Question: I'm trying to make a graphic representation of the Langton's ant algorithm but I'm stuck.
here's a <URL>
This is what the output should look like:

My code:
'''
import pygame
width = 800
height = 600
display = display=pygame.display.set_mode((width,height))
pygame.init()
direction = "up"
pixel_width_height = 2
qg = pixel_width_height
x=400
y=300
display.fill((0,0,0))
pygame.draw.rect(display,(255,255,255),(x,y,qg,qg))
pygame.display.update()
while True:
for event in pygame.event.get():
if event.type == pygame.QUIT:
pygame.quit()
quit()
try:
a = display.get_at((x, y))
except:
break
if a == (255, 255, 255, 255) or a == (230, 230, 230, 255):
if direction == "right":
direction = "up"
y=y-qg
pygame.draw.rect(display,(255,0,0),(x,y,qg,qg))
elif direction == "up":
direction = "left"
x = x-qg
pygame.draw.rect(display,(255,0,0),(x,y,qg,qg))
elif direction == "left":
direction = "down"
y=y+qg
pygame.draw.rect(display,(255,0,0),(x,y,qg,qg))
elif direction == "down":
direction = "right"
x = x+qg
pygame.draw.rect(display,(255,0,0),(x,y,qg,qg))
elif a == (255,0,0,255):
if direction == "right":
direction = "down"
y=y+qg
pygame.draw.rect(display,(255,255,255),(x,y,qg,qg))
elif direction == "up":
direction = "right"
x = x+qg
pygame.draw.rect(display,(255,255,255),(x,y,qg,qg))
elif direction == "left":
direction = "up"
y = y-qg
pygame.draw.rect(display,(255,255,255),(x,y,qg,qg))
elif direction == "down":
direction = "left"
x=x-qg
pygame.draw.rect(display,(255,255,255),(x,y,qg,qg))
pygame.display.update()
print "end"
'''
When it starts the ant goes in the upper left corner and then the program stops.
I really don't understand why it doesn't work.. any clue on how to fix it?
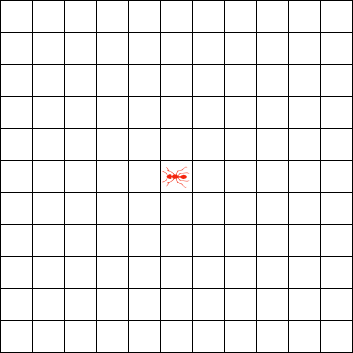
Answer: You need to first draw and then update the coordinates.
Your code instead first updates the coordinates and then draws (and this means that the next move will not depend on the color you are moving to).
The difference is important because when done correctly instead next move depends on the color the ant lands in and the direction the ant is coming from; in your version except for the first move the color of the board is never used because you're painting the square and then making an 'if' on its content (that's the color you just used).
You need to change the code from
'''
y=y-qg
pygame.draw.rect(display,(255,0,0),(x,y,qg,qg))
'''
swapping the two lines to get
'''
pygame.draw.rect(display,(255,0,0),(x,y,qg,qg))
y=y-qg
'''
you are updating the coordinates.
Another error is that the screen should be filled with white '(255,255,255)' at the beginning of the simulation (current code uses '(0, 0, 0)' instead).
With these changes the simulation works like in the video.
Note that you could use a different approach that scales much better to more complex cases (more than two colors). The idea is to keep an array of 'directions' and an index to the current 'direction'; this way to turn left or right you just need to increment or decrement the 'direction' (modulo 4).
'''
import pygame
width, height = 800, 600
display = pygame.display.set_mode((width,height))
pygame.init()
qg = 2
x, y = 400, 300
display.fill((255,255,255))
directions = ((0, -1), (-1, 0), (0, 1), (1, 0))
direction = 0
while True:
for event in pygame.event.get():
if event.type == pygame.QUIT:
pygame.quit()
quit()
# update position
dx, dy = directions[direction]
x += dx * qg
y += dy * qg
try:
a = display.get_at((x, y))
except:
break
if a == (255, 255, 255, 255):
# White square
pygame.draw.rect(display,(255,0,0),(x,y,qg,qg)) # paint red
direction = (direction + 1) % 4 # turn left
else:
# Red square
pygame.draw.rect(display,(255,255,255),(x,y,qg,qg)) # paint white
direction = (direction + 3) % 4 # turn right
pygame.display.update()
print "end"
'''